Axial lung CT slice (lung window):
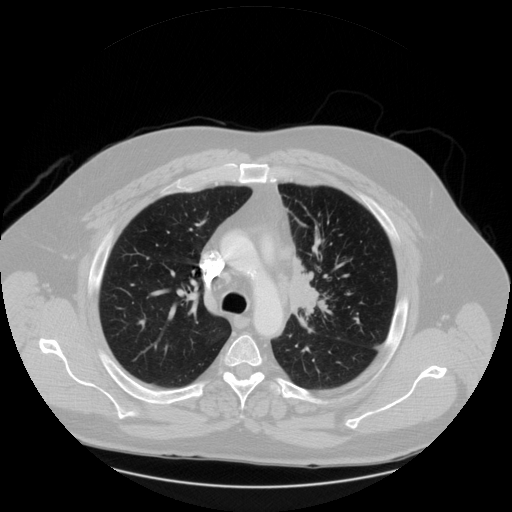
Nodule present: no